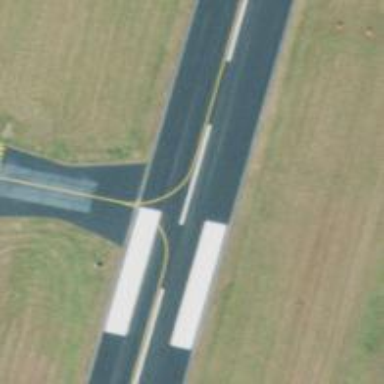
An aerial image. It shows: Runway surface made of asphalt at airport.